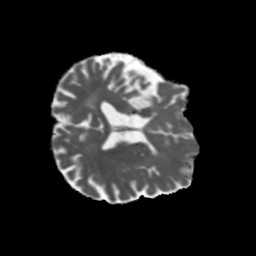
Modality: MD
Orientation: axial
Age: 74
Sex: male
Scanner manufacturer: siemens
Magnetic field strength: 3 T
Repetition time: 5.47 s
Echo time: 0.0854 s